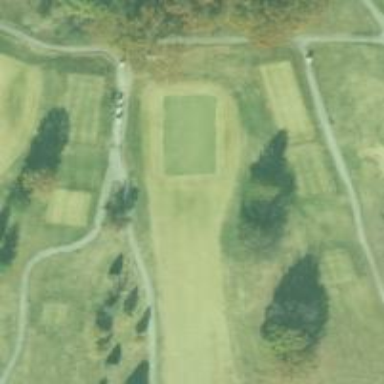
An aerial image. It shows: View of golf hole.